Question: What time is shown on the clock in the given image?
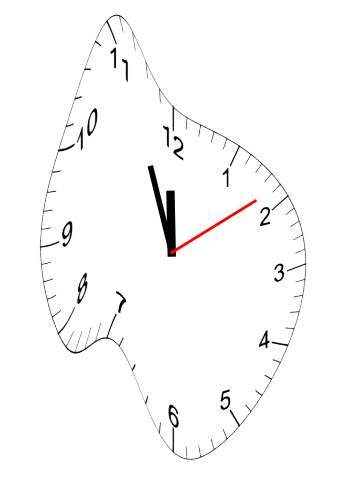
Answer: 11:56:09